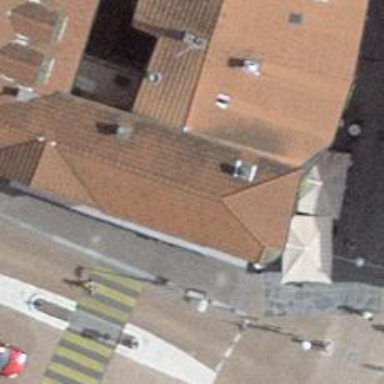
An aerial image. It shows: Café.